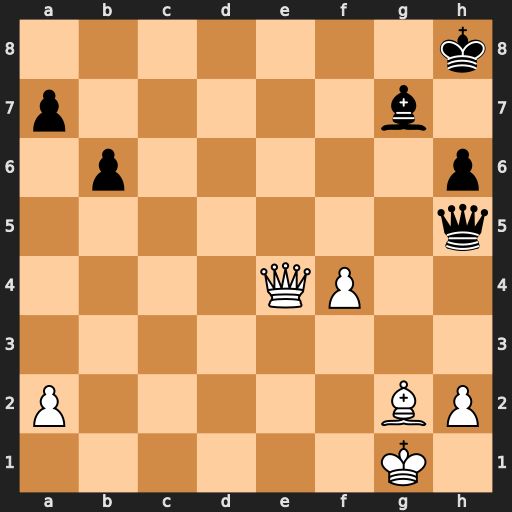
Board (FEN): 7k/p5b1/1p5p/7q/4QP2/8/P5BP/6K1
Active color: w
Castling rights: -
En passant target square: -
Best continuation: Qa8+ Kh7 Be4+